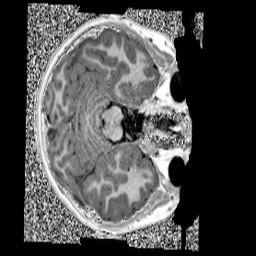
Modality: UNIT1
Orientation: axial
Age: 10
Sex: female
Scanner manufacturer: siemens
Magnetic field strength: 3 T
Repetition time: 4 s
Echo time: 0.00299 s